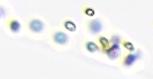
Label: Phaeocystis